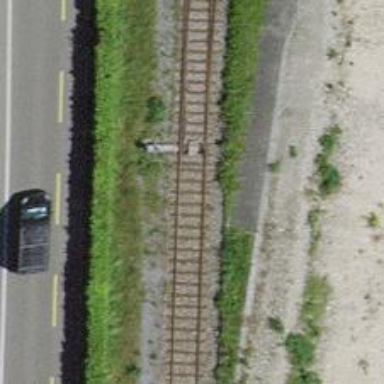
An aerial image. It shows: Railway switch.